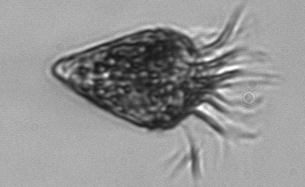
Label: Ciliophora